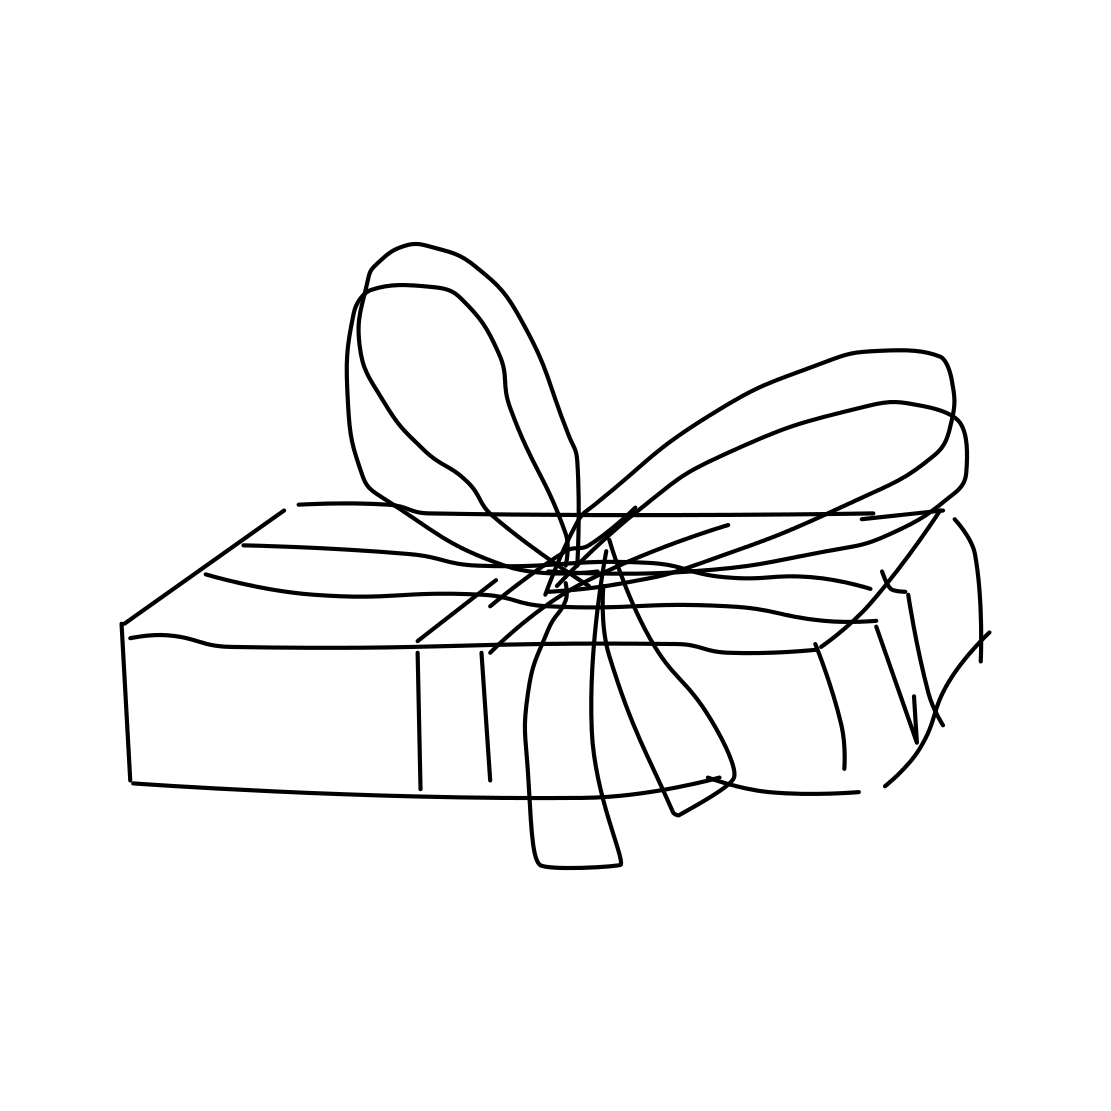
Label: present